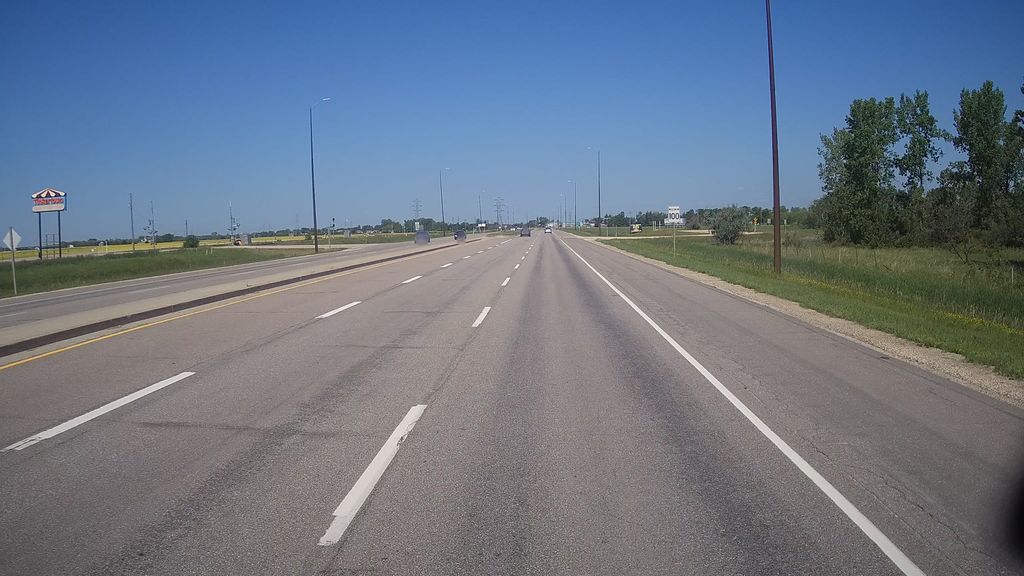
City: winnipeg